Question: I am trying to use an excel formula to determine the proportion ('pDistance') of the total 'Distance' for each 'Position' by 'Site'. For example if the (total) 'Distance' was 50 and the 'Position' was 10 the proportion of the total distance ('pDistance') would be 0.2, the last 'pDistance' of any 'Site' should always be 1. The formula I used ('=IF(B3<B2, 1, (B2/C2))') mostly works, except that I have some values of 'Position' that are -10.
In these cases every 'Position' in that 'Site' should have a value of 10 added to it before calculating the 'pDistance'. Can this be done with one formula, that is calculate the 'pDistance' and add 10 when necessary? Or would it be best to make a dummy column first? If creating a dummy column is the way to go, how does one use formula to do something until a condition is met (e.g. add 10 the 'Position' until a 0 , or new 'Site', is reached)?

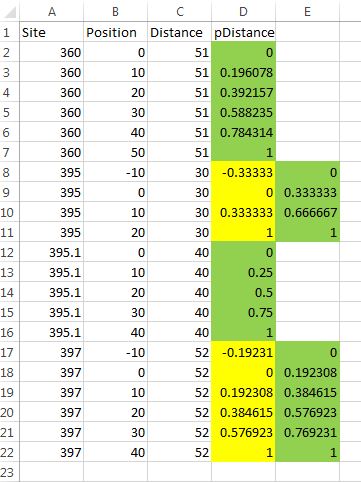
Answer: From the sample data, I understand that for any Site which has a value of '-10' somewhere in column B, then the calculation of '(B / C)' needs to be '((B + 10) / C)'. (Although cell 'D11' doesn't follow this, I'm assuming it's just a typo :) )
The formula below would work in this case:
> D2 = (SUMPRODUCT(($A$2:$A$22=$A2)*($B$2:$B$22=-10))*10 + B2) / C2
This formula works as follows:
1. SUMPRODUCT(($A$2:$A$22=$A2)*($B$2:$B$22=-10)) --> This will return the total number of rows which contain the value of A2 in column A and a -10 in column B : ($A$2:$A$22=$A2) looks at all values in the cells between A2 & A22, and finds which ones match A2. That is, it finds which rows that have the same Site number as the row where the formula is entered ($B$2:$B$22=-10) looks at all values in the cells between B2 & B22, and finds which ones equal -10. That is, it finds all rows that have a Distance value of -10. The SUMPRODUCT finds the overlap of these. So, it counts how many rows have both the right Site number and a distance value of -10.
2. This value is than multiplied by 10. If there were no -10 values paired with the site, then it is 0 * 10 = 0. If there was one pair, it will be 1 * 10 = 10.
3. That result is then added to B2, and then divided by C2.
Note: this formula assumes that there will only be a maximum of one '-10' value for a particular site. If there is more than one, then the 'SUMPRODUCT' will return the total number of matches, and the calculation will be wrong (but the formula can be updated to correct this).
Also note that the formula refers to the ranges '$A$2:$A$22' and '$B$2:$B$22'. These ranges must match the first and last numerical entry in your data (and not include any text - this will break the 'SUMPRODUCT' formula). The simplest way to handle this (if you don't want to have to update the formula when adding values at the end of data set) is to set up a defined range name and refer to that in the formula.
To apply the formula, just paste it into 'D2', and copy/drag the formula down into the cells below.
As a conclusion, I can recommend that you create a "dummy" / "helper" column to store the '(SUMPRODUCT * 10) + B2' results, and use this as the input for the division calculation. This will help to visualize and check the data that is being used for the calculation. It can be hidden until you want to check the values or change the formula in case the requirements change in the future.